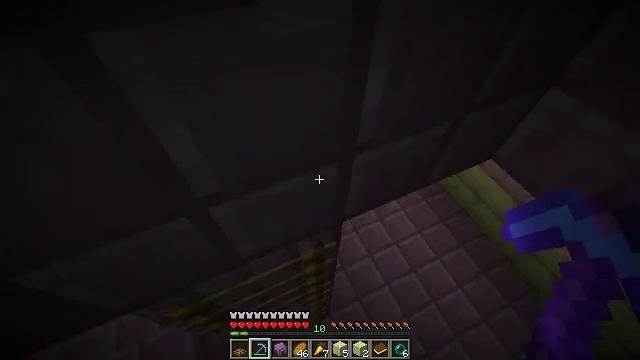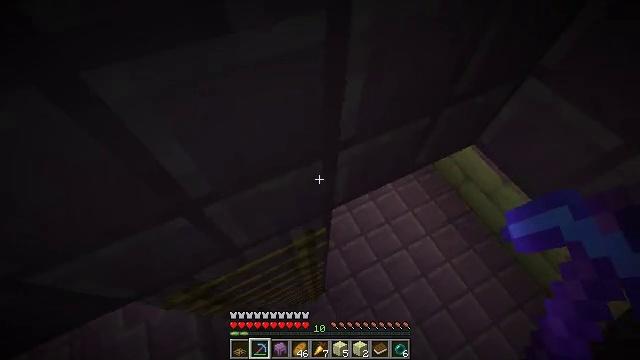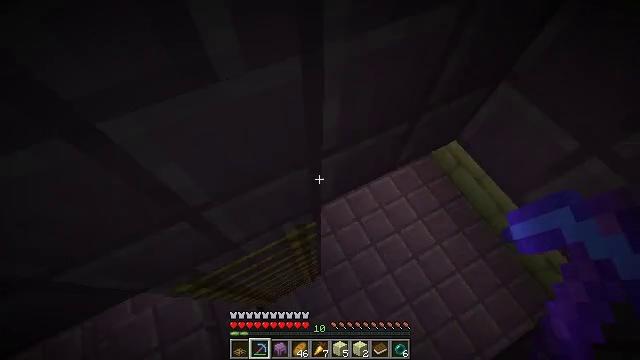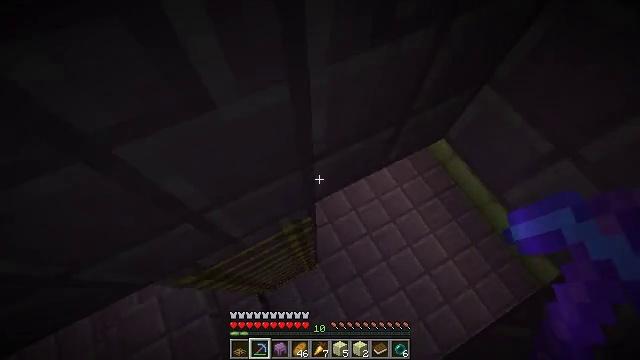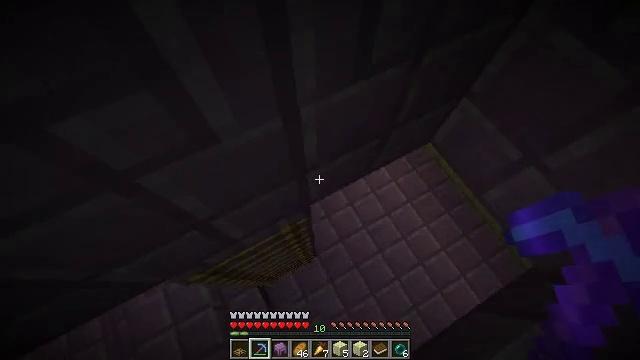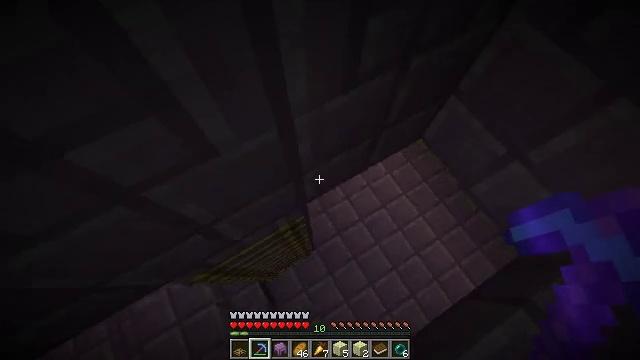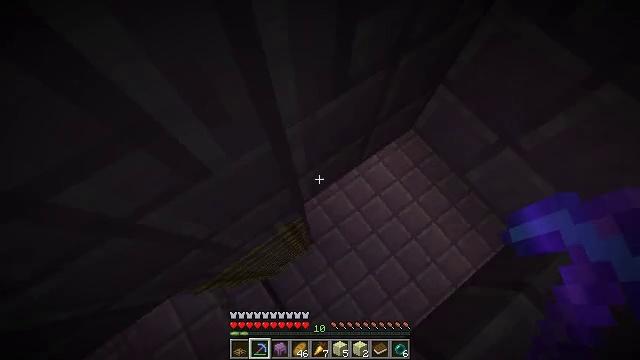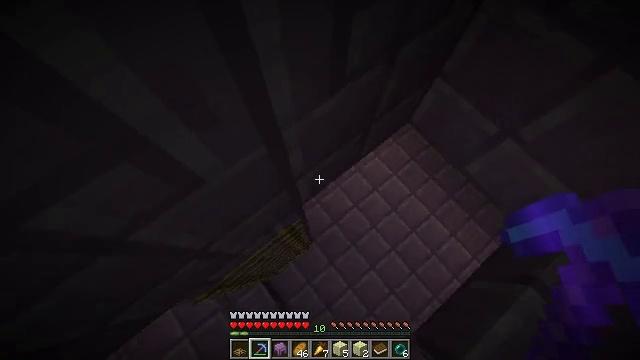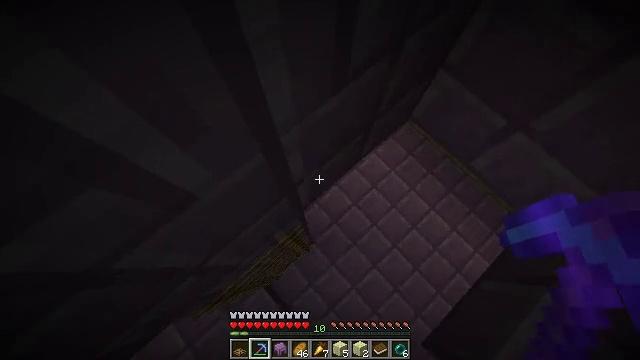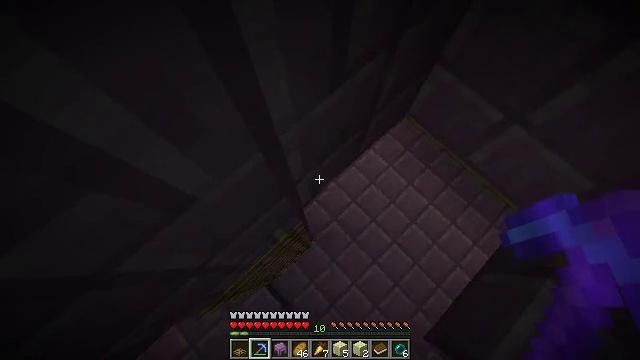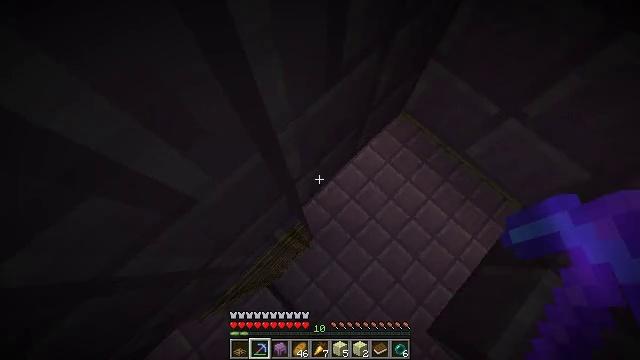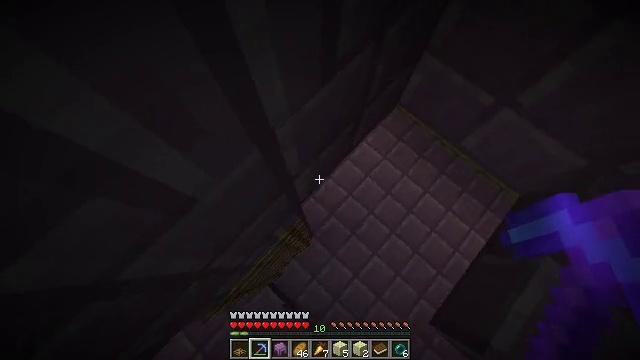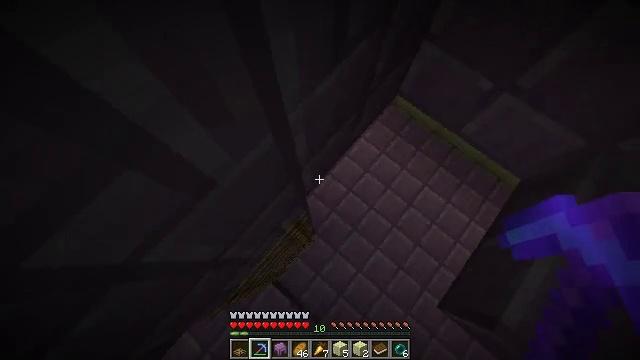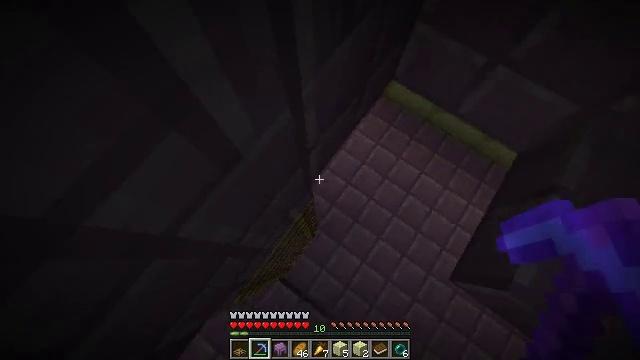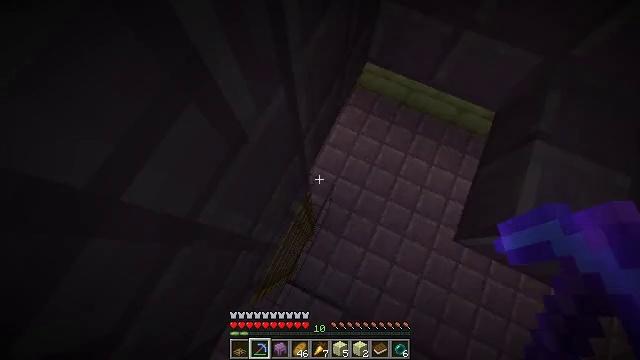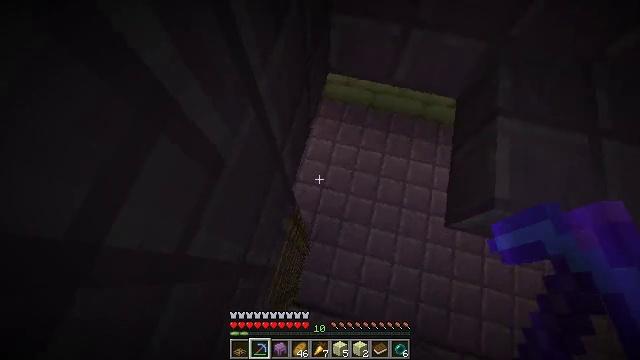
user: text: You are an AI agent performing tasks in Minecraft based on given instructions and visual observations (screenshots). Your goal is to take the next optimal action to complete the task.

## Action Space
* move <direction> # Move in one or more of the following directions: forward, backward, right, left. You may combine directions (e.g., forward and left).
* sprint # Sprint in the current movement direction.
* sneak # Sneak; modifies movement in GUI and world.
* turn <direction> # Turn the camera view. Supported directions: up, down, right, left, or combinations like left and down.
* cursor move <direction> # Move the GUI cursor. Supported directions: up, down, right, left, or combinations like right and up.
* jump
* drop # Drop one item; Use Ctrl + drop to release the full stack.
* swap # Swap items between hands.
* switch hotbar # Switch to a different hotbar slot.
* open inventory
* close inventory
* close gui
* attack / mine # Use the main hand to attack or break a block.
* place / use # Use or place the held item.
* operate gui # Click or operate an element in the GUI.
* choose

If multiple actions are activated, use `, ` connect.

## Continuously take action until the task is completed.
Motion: motion action
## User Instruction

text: Obtain a purpur slab from the End.
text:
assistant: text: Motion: move forward, turn right and down
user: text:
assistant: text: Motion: move forward and move left, turn down
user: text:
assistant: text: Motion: move forward and move left, turn down
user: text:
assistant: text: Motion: move forward and move left, turn down
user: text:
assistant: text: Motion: move forward and move left, turn right and down
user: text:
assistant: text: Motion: move forward and move left, turn right and down
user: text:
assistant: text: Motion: move forward and move left, turn right
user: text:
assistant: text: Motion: move forward and move left, turn right
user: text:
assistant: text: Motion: move forward and move left, turn right
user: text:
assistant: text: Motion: move forward and move left, turn right
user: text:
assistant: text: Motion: move left, turn right
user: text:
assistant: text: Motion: move left, turn right
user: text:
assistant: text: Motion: move left, turn right
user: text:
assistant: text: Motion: turn right
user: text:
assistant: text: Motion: turn right and up
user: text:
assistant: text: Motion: turn right and up
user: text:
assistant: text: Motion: turn right and up
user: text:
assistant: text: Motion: turn right and up
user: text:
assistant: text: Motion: turn right and up
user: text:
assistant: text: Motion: turn right and up
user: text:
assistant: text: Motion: turn up
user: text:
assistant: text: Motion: turn right and up
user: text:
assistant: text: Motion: turn right and up
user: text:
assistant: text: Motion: turn right and up
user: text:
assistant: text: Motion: turn right and up
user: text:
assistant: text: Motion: move forward, sprint, turn right
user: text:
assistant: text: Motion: move forward, sprint, jump
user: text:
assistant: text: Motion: move forward, sprint, jump
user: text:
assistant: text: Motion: move forward, sprint, turn right, jump
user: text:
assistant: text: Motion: move forward, sprint, turn right, jump